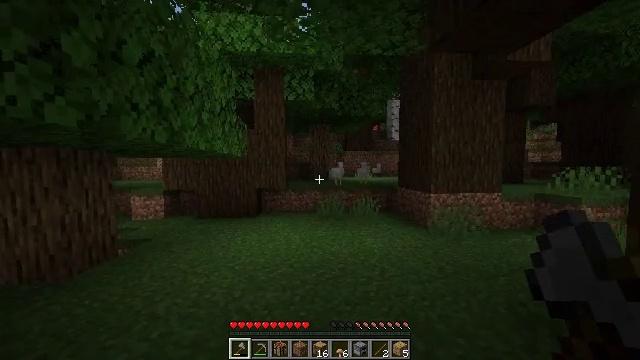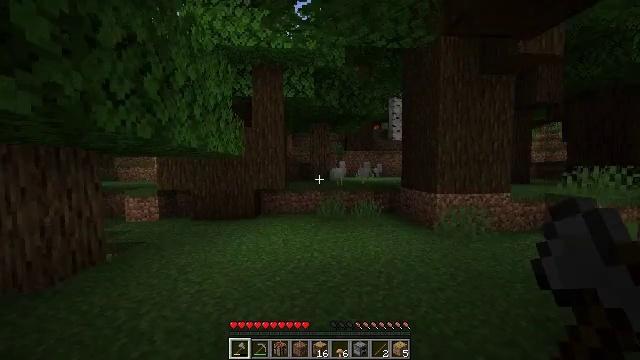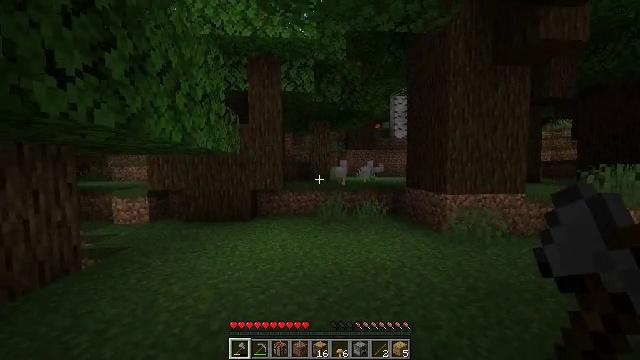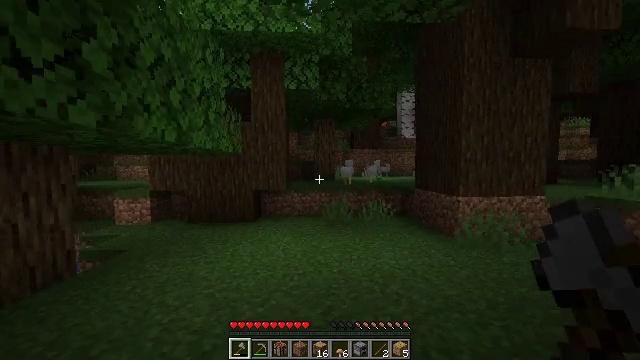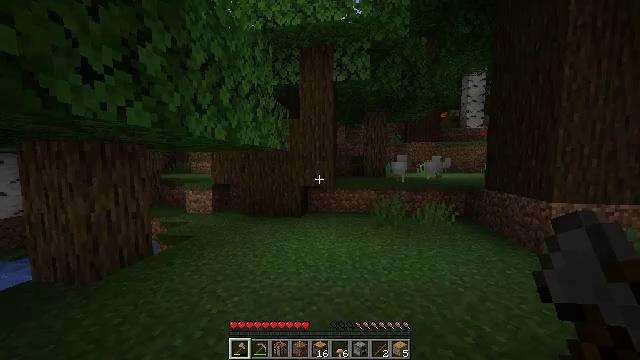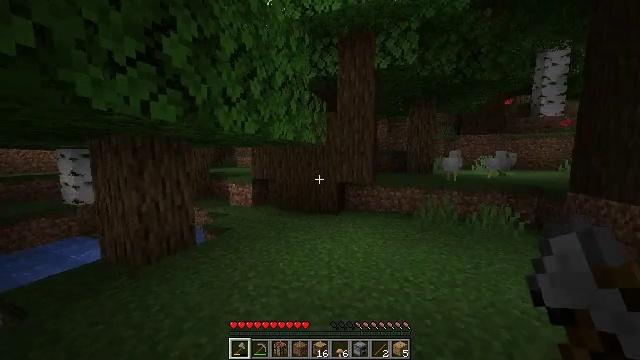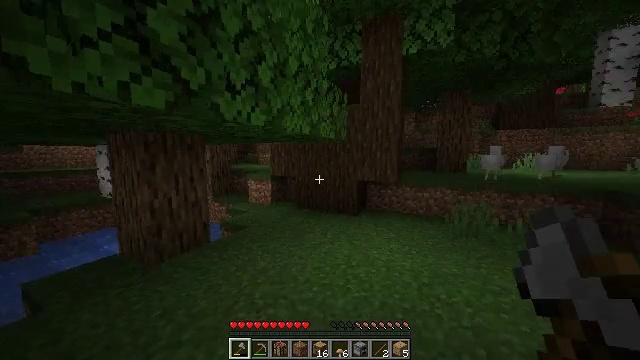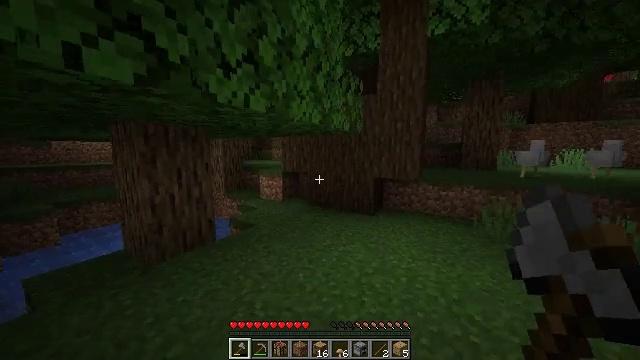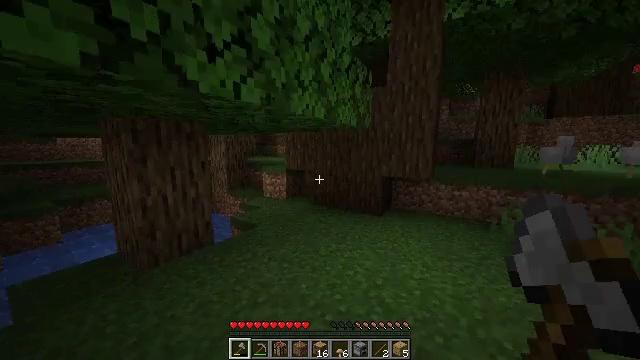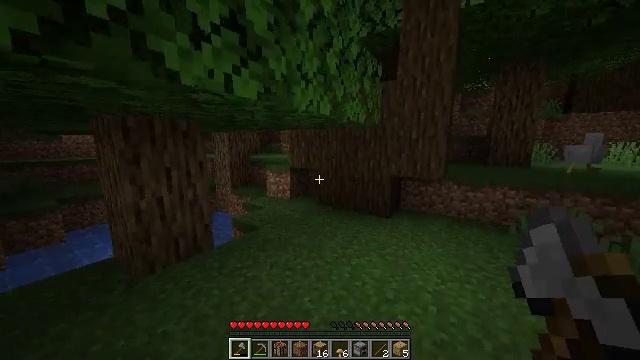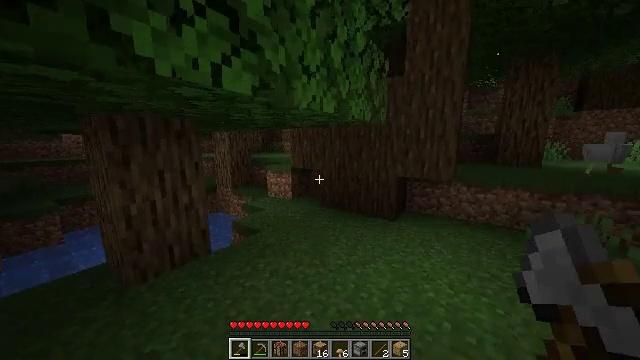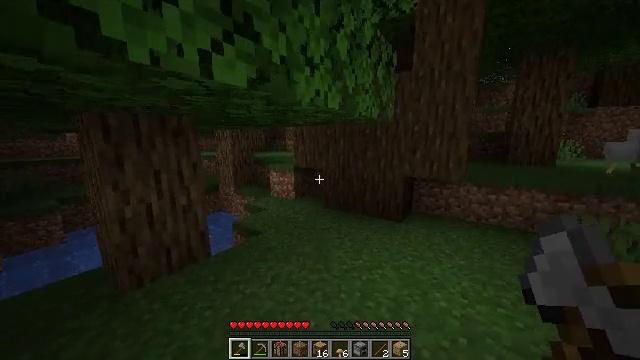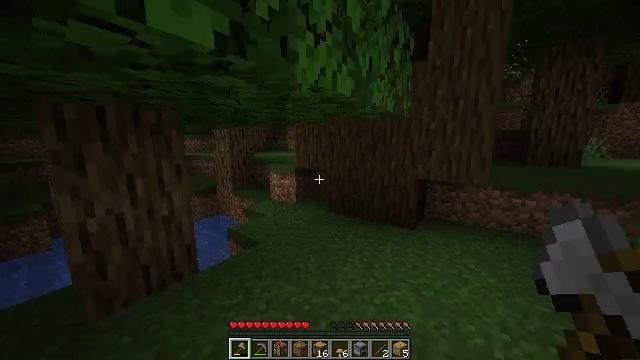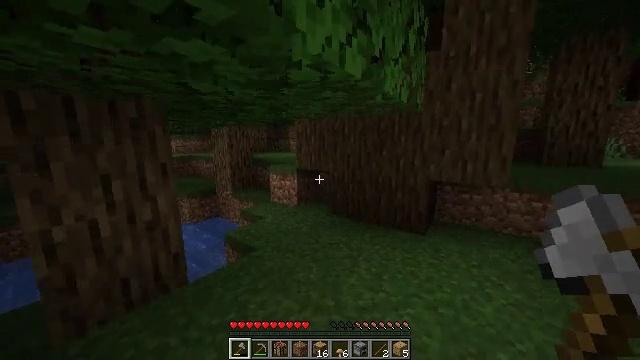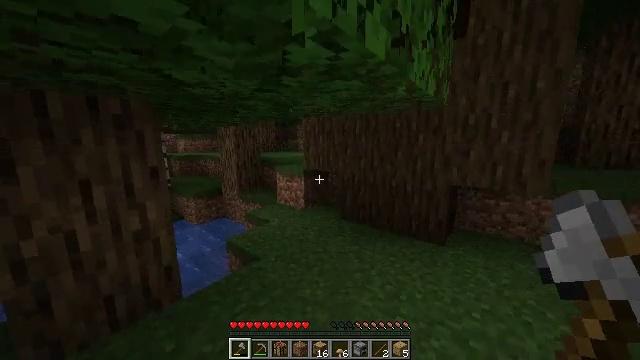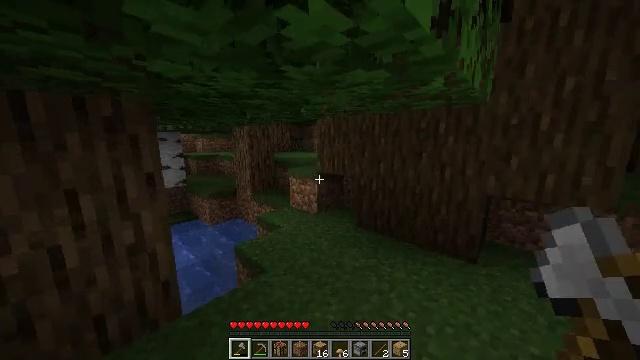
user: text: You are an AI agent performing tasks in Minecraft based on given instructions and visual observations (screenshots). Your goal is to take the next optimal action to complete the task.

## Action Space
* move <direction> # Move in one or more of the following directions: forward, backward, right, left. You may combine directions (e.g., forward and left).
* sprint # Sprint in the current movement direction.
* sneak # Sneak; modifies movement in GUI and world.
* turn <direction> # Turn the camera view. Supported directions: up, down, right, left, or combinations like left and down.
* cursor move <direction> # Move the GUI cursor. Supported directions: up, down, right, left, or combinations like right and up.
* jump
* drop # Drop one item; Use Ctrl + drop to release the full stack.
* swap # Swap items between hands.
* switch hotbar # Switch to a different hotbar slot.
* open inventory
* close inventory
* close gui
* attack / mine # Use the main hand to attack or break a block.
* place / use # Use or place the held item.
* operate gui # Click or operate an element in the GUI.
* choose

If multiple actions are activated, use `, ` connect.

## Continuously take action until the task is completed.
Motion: motion action
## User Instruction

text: Break the brown mushroom block to collect materials.
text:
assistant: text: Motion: move forward, sprint
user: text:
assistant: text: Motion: move forward, sprint
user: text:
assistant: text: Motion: move forward, sprint, turn left
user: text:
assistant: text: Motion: move forward, sprint, turn left and down
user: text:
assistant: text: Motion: move forward, sprint, turn left and down
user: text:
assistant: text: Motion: move forward, sprint, turn left
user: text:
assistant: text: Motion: move forward, sprint, turn left and down
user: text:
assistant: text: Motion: move forward, sprint, turn left
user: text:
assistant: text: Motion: move forward, sprint, turn left
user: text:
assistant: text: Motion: move forward, sprint
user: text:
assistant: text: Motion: move forward, sprint
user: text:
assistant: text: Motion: move forward, sprint
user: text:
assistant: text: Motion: move forward, sprint
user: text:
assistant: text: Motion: move forward, sprint, turn left
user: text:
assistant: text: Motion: move forward, sprint, turn left
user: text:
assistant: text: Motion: move forward, sprint, turn left
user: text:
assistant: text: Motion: move forward, sprint, turn left
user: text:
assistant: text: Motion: move forward, sprint
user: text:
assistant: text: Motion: move forward, sprint
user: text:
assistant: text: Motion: move forward, sprint
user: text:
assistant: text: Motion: move forward and move right, sprint, turn left
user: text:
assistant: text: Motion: move forward and move right, sprint, turn left
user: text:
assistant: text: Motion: move forward and move right, sprint
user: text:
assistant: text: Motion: move forward, sprint
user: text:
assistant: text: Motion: move forward, sprint
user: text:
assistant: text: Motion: move forward, sprint, turn left
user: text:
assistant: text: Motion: move forward, sprint
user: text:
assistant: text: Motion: move forward, sprint
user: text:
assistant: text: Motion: move forward, sprint
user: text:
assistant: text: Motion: move forward, sprint, turn left